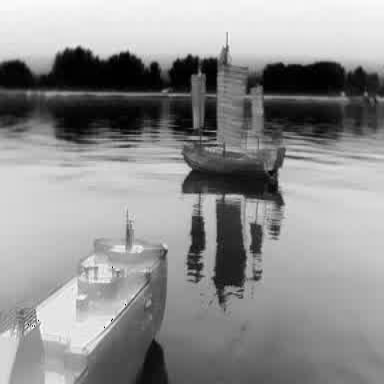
There is a container_ship in the infrared image.